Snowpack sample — Rabbit Ears Pass, Jackson County, Colorado, USA (12/17/25, 1:08 PM MST)
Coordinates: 40.387, -106.625
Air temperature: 34 °F
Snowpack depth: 46 cm
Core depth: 30 cm
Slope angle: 6°, slope face: 165°
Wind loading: medium
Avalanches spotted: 0
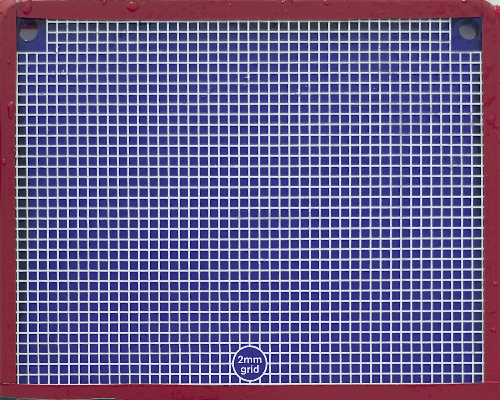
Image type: profile
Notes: No avalanches spotted nearby, although collected in a meadowy area with minimal risk on this face of the pass.